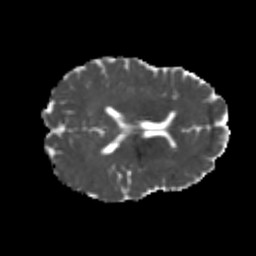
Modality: MD
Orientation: axial
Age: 24
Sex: female
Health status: healthy
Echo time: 0.074 s